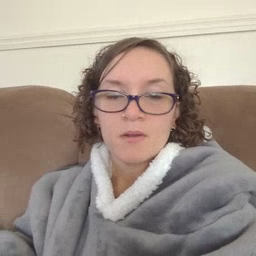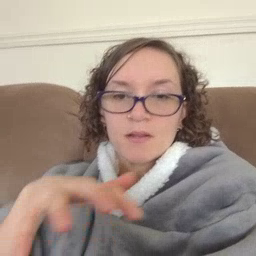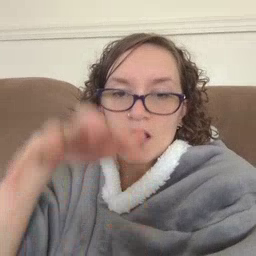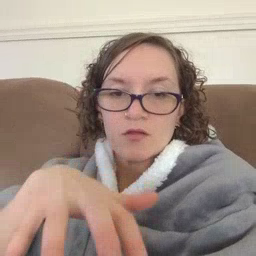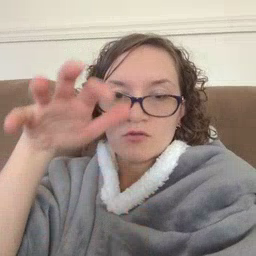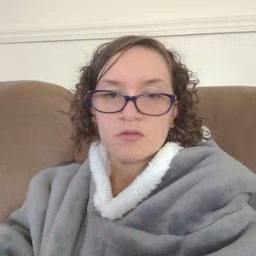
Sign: alligator